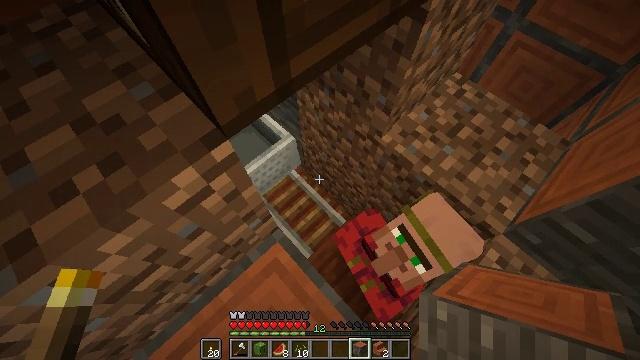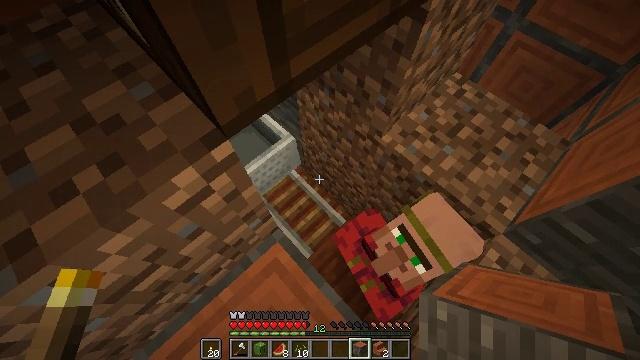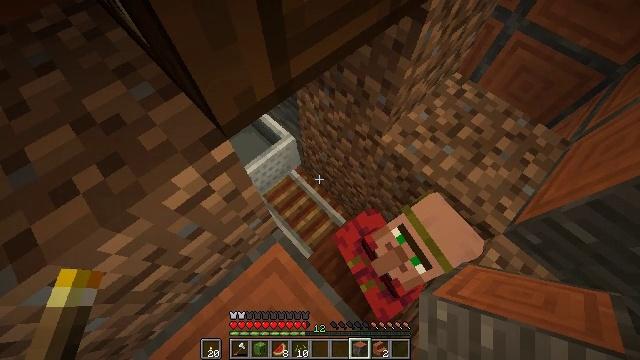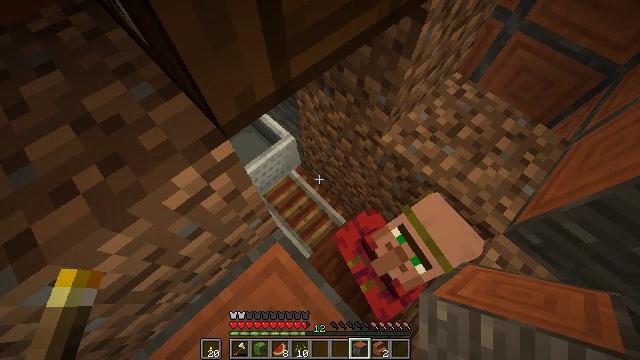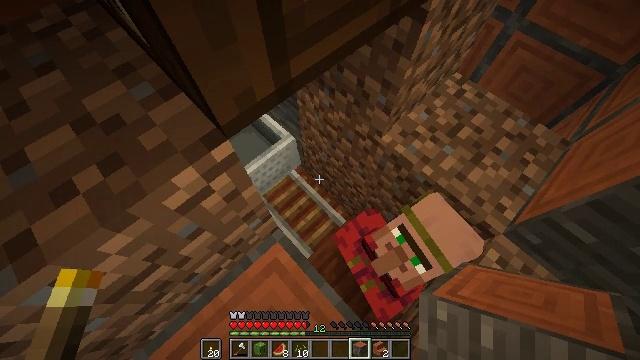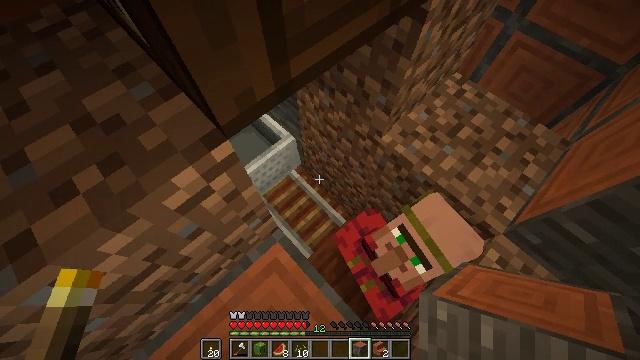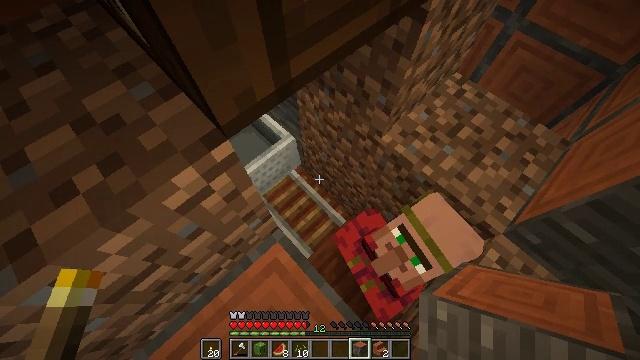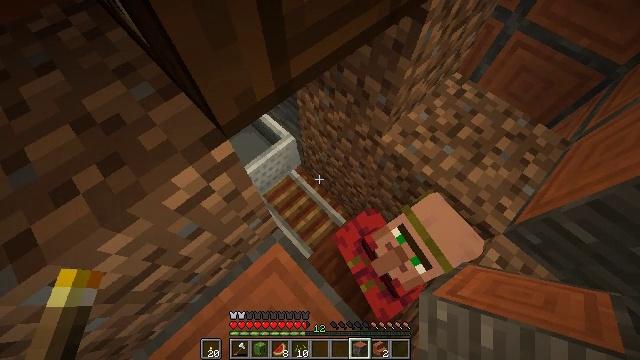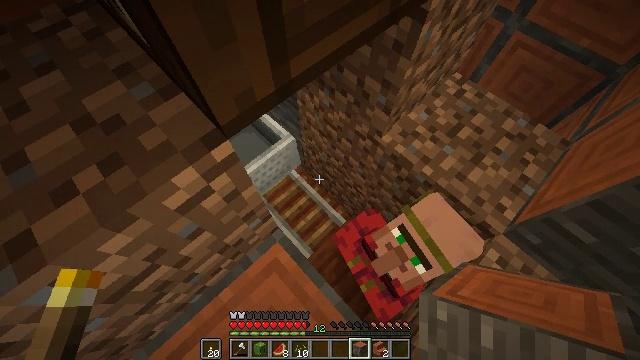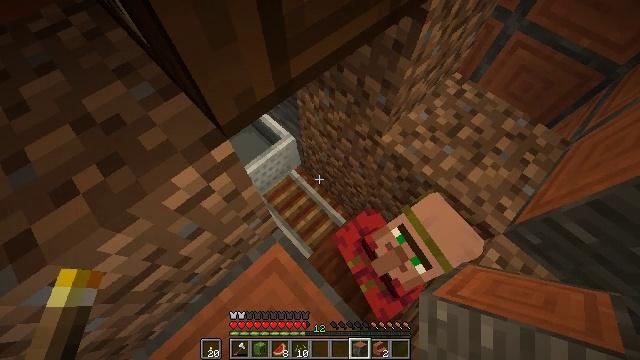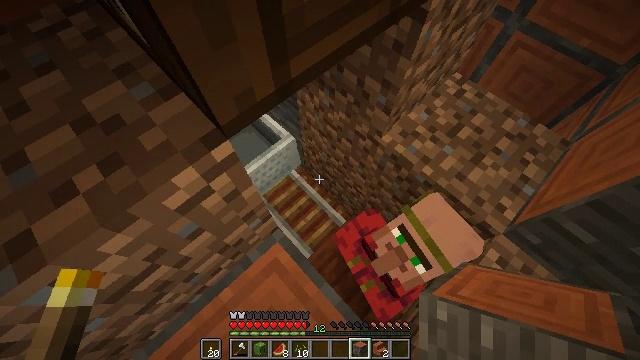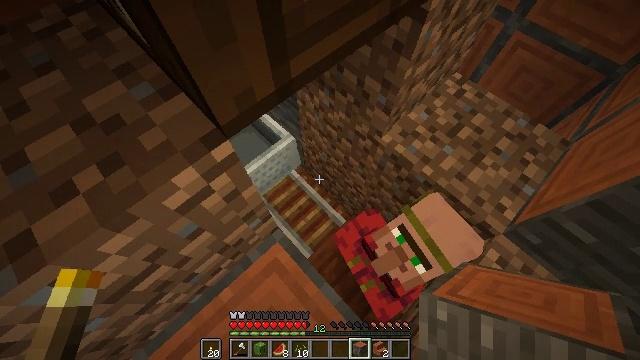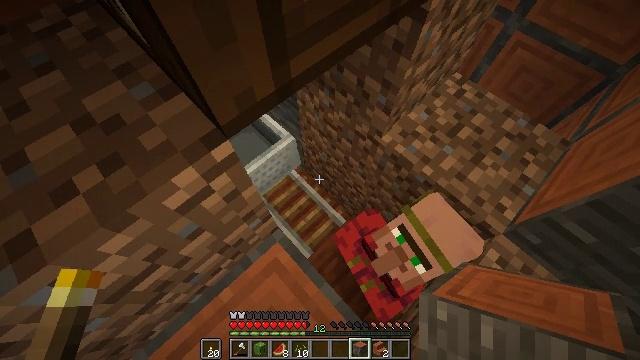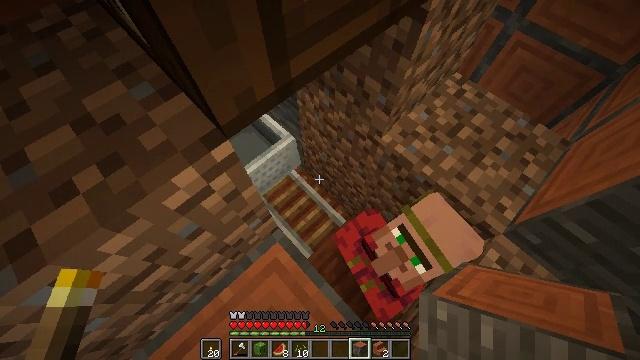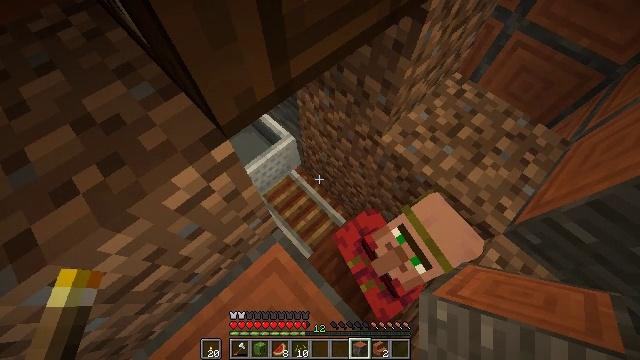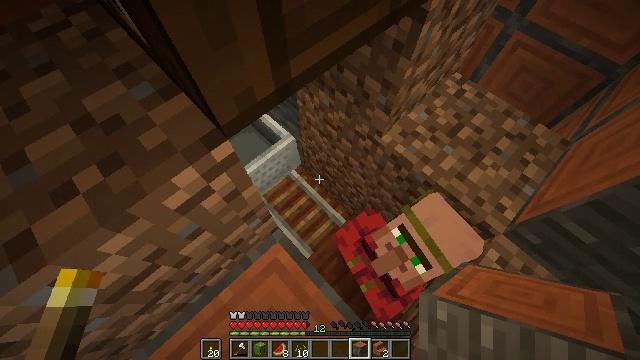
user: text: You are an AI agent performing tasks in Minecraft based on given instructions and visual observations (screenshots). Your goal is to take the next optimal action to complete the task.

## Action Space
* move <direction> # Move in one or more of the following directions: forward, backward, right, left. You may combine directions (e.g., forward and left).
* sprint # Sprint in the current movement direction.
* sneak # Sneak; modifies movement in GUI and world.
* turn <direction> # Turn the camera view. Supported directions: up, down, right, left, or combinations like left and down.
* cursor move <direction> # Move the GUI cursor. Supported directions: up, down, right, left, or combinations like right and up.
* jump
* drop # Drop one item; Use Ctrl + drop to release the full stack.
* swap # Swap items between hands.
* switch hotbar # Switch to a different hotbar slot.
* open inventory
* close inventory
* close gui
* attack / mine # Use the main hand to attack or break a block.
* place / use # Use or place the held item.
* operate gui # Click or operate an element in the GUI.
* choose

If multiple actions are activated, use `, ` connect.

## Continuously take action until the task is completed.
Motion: motion action
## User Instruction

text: Gather the cartography table from its current location.
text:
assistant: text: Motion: no_op
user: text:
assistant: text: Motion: no_op
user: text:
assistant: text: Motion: no_op
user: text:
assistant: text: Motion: no_op
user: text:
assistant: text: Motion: no_op
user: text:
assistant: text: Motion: no_op
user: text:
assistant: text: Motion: no_op
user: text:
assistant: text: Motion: no_op
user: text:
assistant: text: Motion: no_op
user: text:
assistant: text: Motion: no_op
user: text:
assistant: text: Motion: no_op
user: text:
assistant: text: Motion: no_op
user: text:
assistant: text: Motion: no_op
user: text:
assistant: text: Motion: no_op
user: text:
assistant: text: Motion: no_op
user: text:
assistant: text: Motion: no_op
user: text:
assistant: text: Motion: no_op
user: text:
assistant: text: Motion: no_op
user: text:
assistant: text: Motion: no_op
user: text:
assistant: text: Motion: no_op
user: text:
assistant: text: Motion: no_op
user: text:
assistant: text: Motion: no_op
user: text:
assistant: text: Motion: no_op
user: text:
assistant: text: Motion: no_op
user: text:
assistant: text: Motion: no_op
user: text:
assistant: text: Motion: no_op
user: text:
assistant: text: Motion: no_op
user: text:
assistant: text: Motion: no_op
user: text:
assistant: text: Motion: no_op
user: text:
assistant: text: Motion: no_op